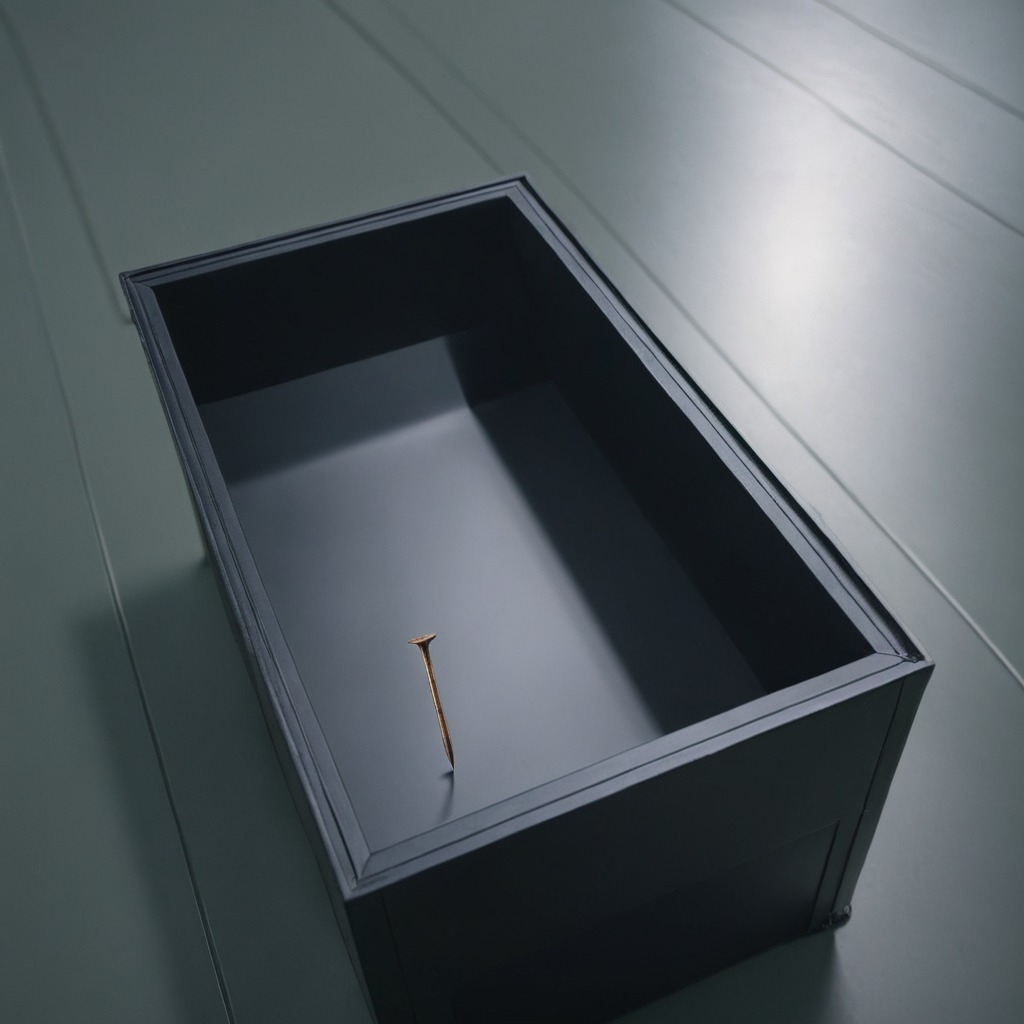
A nail lying on the toolbox surface in an airplane hangar workshop 8K